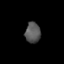
Tissue: lung
Cell type: T cells
Senescence score: 0.2254
Nuclear area (px): 307
Mean DAPI intensity: 87.433